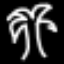
Label: palm tree